Question: I was curious about the possibilities of animating features in OpenLayers3.
I'm very aware of the examples presented here
<URL> and here
<URL>
However, the official examples for OL3 don't quite fit my needs.
Let's assume that I have a layer (geojson for instance) that has a "time" column with lots and lots of time values.
I'd like to implement something like a slider that adds/removes features (or changes their style) depending on the user's actions.
The thing is that there are some APIs that might be able to do that, but they seem to be outdated (code examples were still working with ol2).
Do you have any suggestions on how to build a simple animation slider with OL3?
EDIT: It doesn't necessarily have to be proper animation. A possibility that came to my mind is changing the style of a layer whenever the slider is moved. Still no clue though on how to realise that.
This image illustrates what I have in mind:

EDIT: My current approach is to have a slider, that triggers code everytime it is moved. I somehow try do change the layer style dynamically, but I still haven't gotten a viable result.
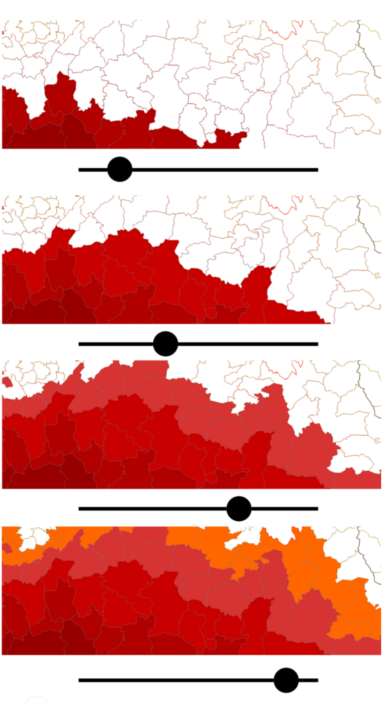
Answer: Ok. I've come up with a solution myself. It's not really a full-fledged animation, but it works for me.
Basically what I do is that I load a wfs-layer to my map.
Now, here is the trick:
When I do that, I simply sort the time-values of the features one by one and add every feature with the time value of 1 to one layer, every feature with a time value of 2 to another and so and so forth.
This basically does the trick. The rest is simple.
Next step is that I implement a slider that ranges from 1 (the lowest time value) to whatever the highest time value is. Everytime the slider is moved it triggers an event that finds out to which time value the slider is set to and then adds/removes the corresponding layers.
So, if the slider is set to 5. It will add every layer from 1 to 5 to the map and remove every other layer. Again, this is not really an animation, but it does work in my case.
If anyone comes up with another possible solution, please post it here. I'd appreciate it.
(Btw, this is what my solution looks like in action:)

EDIT: I can now also confirm that it is possible to build "proper" animations with this approach. I simply built a js-function that includes multiple "setTimeout"s to time when a layer is added and added a play button that triggers this function. This amounts to an animation that visualises the growth from t=1 to tmax.